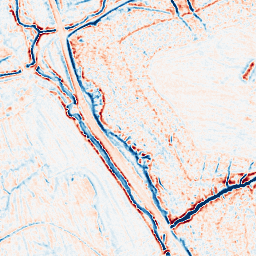
Category: edge_preserving
Decomposition family: bilateral
Decomposition parameters: d: 9
sigma_color: 75
sigma_space: 150
Upsampling method: cubic_mitchell
Upsampling parameters: scale: 4
Upsampling scale: 4